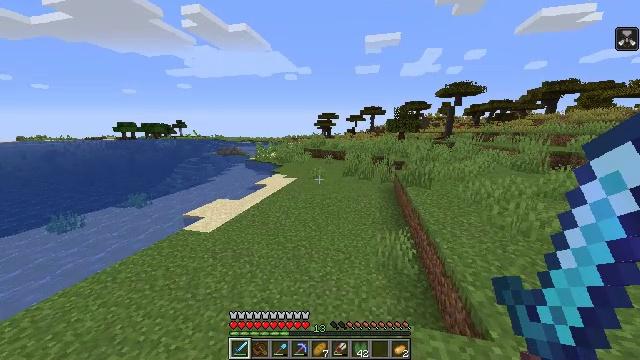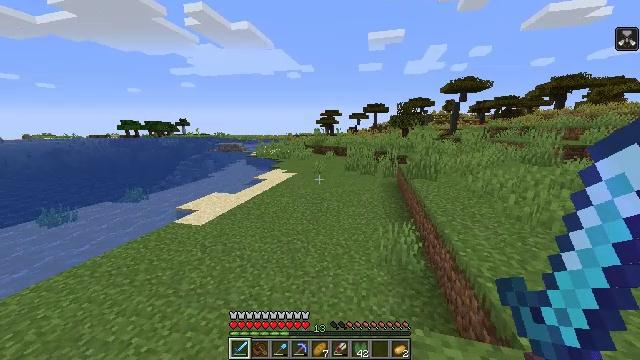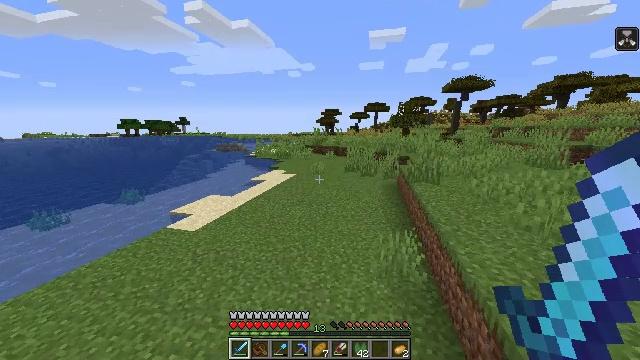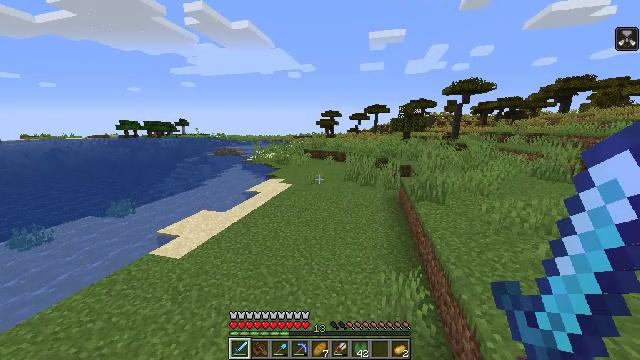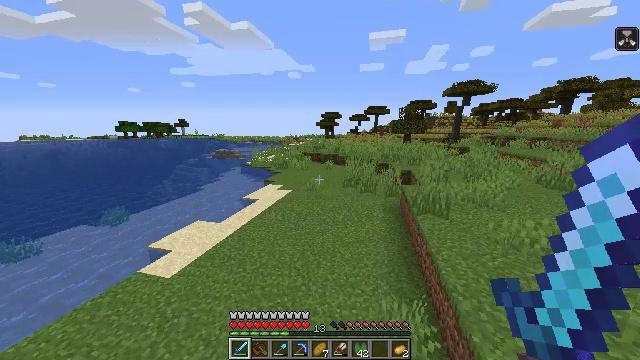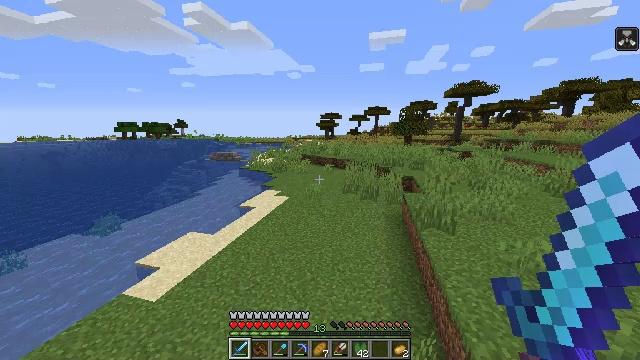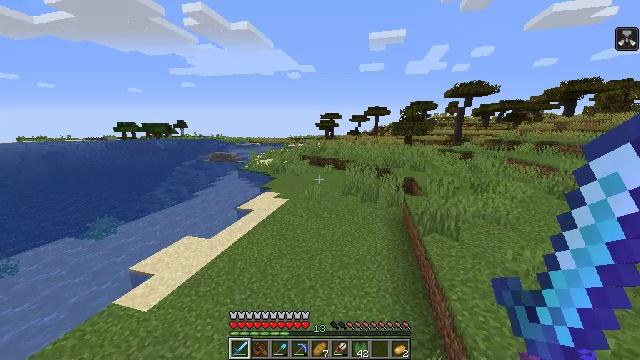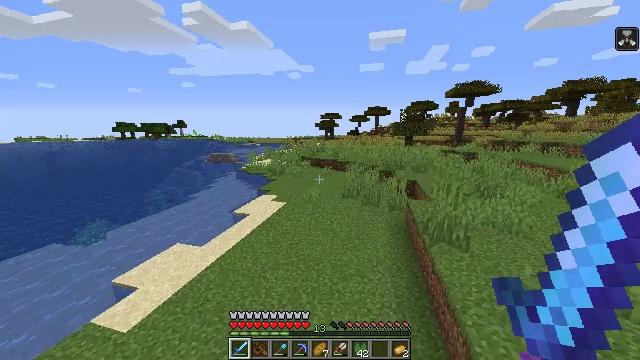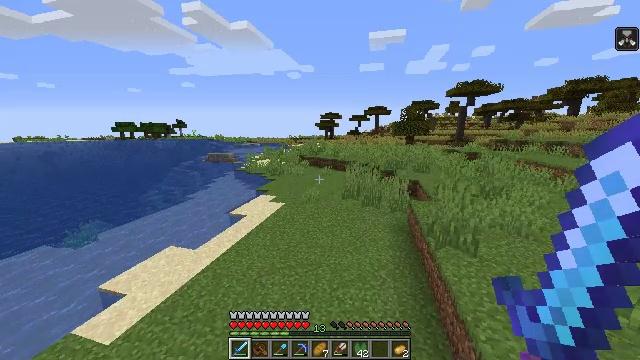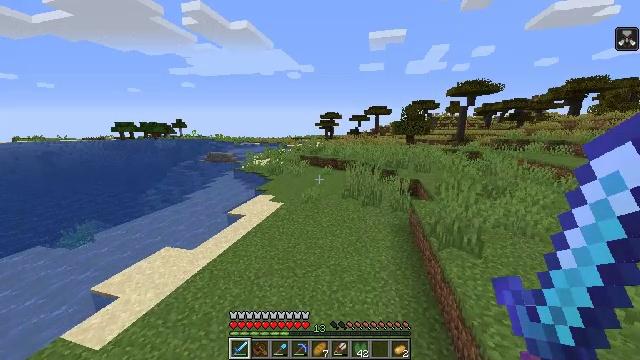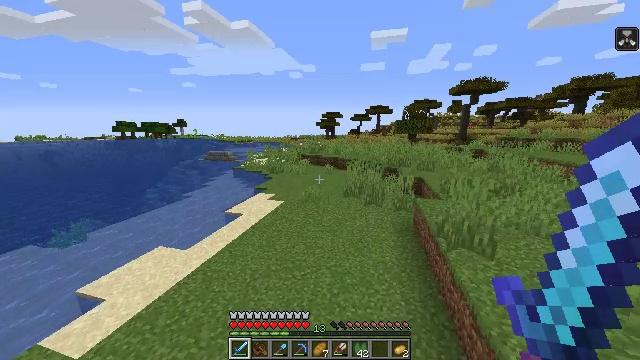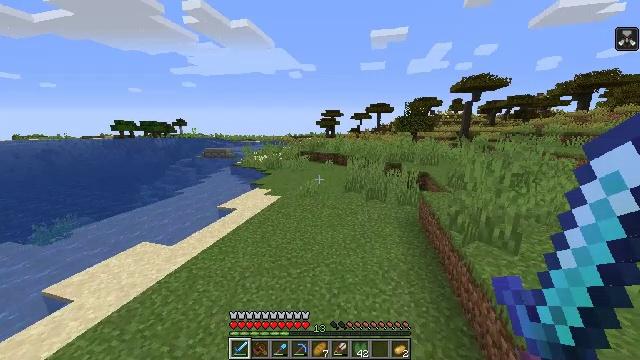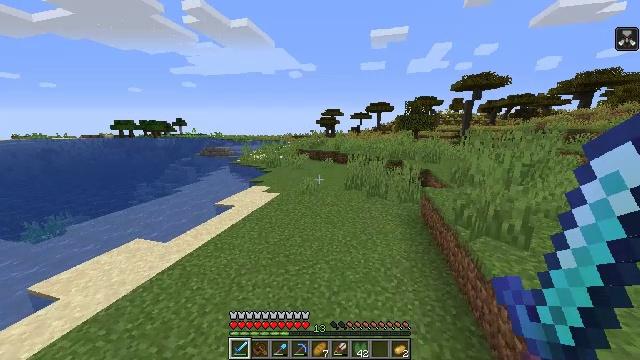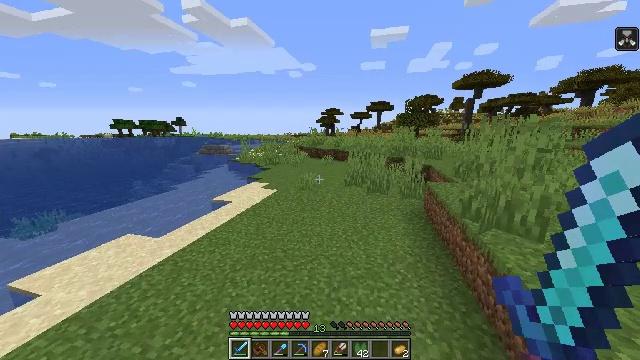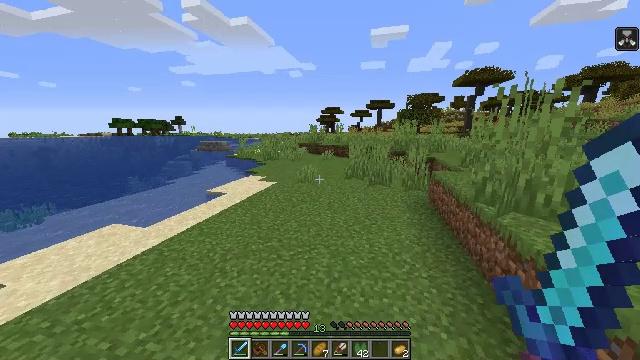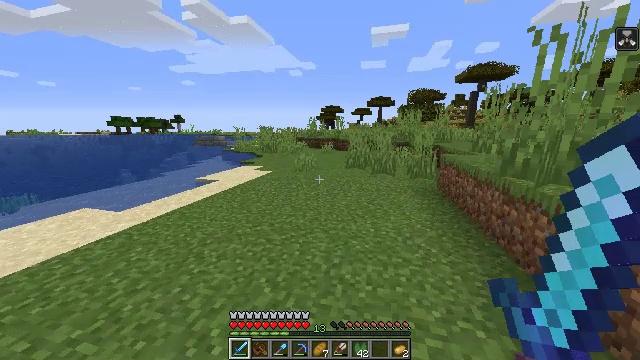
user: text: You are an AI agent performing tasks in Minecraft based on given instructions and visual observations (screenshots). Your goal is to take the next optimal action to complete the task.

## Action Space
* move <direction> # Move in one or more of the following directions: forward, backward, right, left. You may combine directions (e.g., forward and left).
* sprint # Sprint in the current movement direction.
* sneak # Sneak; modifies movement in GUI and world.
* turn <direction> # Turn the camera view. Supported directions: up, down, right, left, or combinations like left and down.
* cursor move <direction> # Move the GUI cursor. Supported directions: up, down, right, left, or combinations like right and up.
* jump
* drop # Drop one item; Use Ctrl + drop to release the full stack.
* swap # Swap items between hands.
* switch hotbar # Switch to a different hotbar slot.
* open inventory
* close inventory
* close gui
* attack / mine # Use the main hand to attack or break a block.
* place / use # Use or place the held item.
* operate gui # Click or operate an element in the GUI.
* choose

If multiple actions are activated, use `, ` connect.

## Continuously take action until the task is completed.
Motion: motion action
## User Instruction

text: Collect mossy stone bricks for building.
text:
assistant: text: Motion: move forward, jump
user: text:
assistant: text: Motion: move forward, jump
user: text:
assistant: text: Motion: move forward, jump
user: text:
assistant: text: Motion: move forward, jump
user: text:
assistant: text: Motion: move forward, jump
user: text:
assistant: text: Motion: move forward, jump
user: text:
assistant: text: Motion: move forward, jump
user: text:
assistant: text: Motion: move forward, jump
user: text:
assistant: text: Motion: move forward, jump
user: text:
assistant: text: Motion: move forward, jump
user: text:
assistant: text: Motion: move forward, jump
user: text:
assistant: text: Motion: move forward, jump
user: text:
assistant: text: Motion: move forward, jump
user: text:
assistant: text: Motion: move forward, jump
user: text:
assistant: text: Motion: move forward, jump
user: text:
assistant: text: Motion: move forward, jump
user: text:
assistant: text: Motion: move forward, jump
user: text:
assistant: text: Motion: move forward, jump
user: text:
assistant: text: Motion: move forward, jump
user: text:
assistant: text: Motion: move forward, jump
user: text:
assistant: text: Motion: move forward, jump
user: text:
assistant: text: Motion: move forward, jump
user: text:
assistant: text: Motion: move forward, jump
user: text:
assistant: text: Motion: move forward, jump
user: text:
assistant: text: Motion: move forward, jump
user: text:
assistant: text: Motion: move forward, jump
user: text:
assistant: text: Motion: move forward, jump
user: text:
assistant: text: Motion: move forward and move left, jump
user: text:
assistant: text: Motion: move forward and move left, jump
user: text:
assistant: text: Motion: move forward and move left, jump